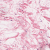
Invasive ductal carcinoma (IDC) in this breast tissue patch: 0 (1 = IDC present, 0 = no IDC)